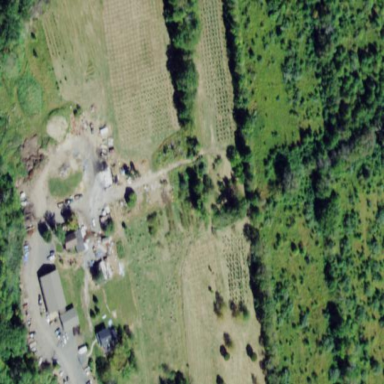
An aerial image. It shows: Vineyard.